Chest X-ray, PA view. Patient: 44 years old, sex M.
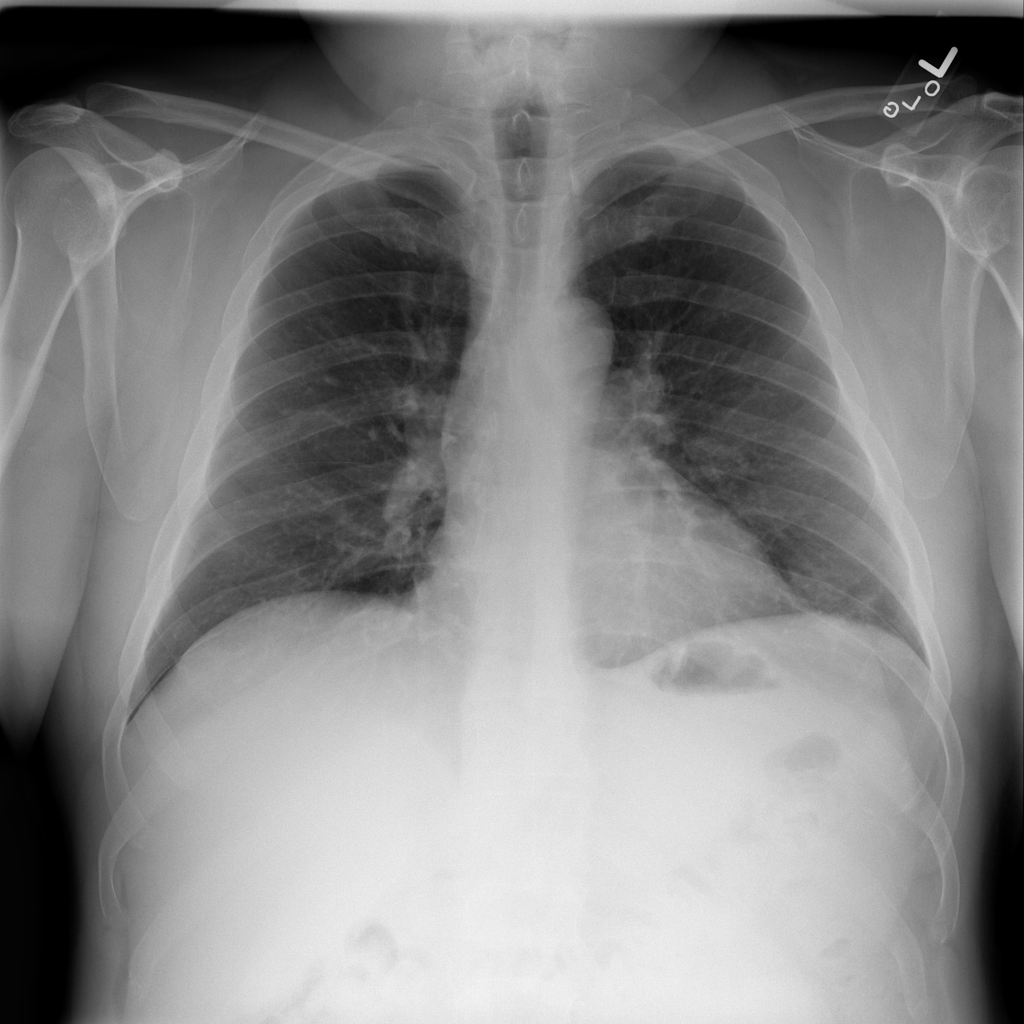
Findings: No Finding